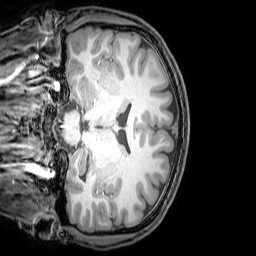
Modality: T1w
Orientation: coronal
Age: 21
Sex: male
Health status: healthy
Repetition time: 0.081 s
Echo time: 0.037 s